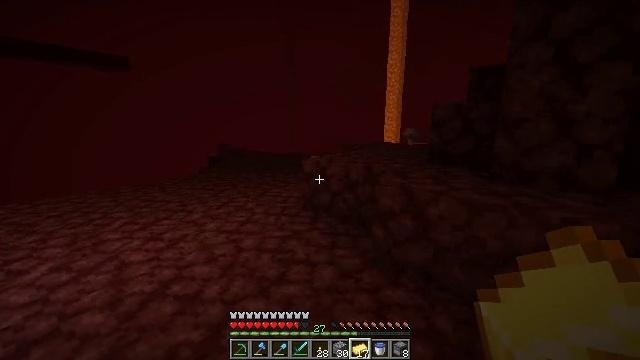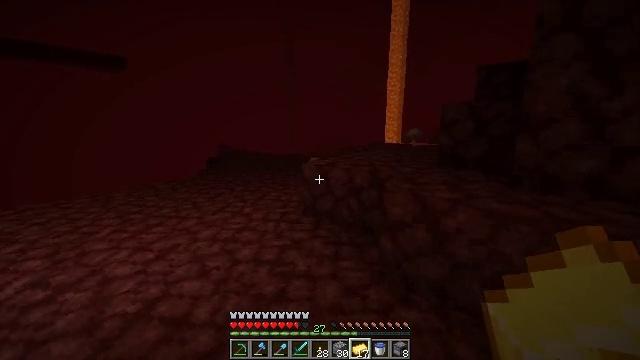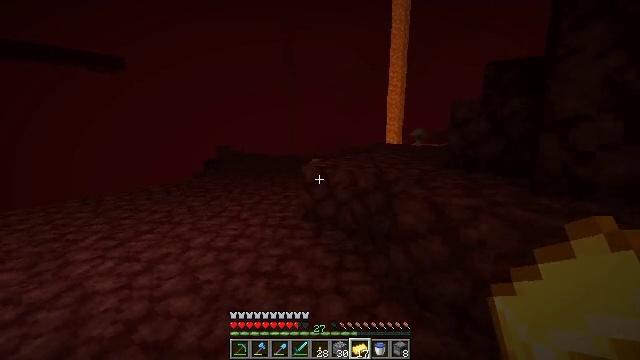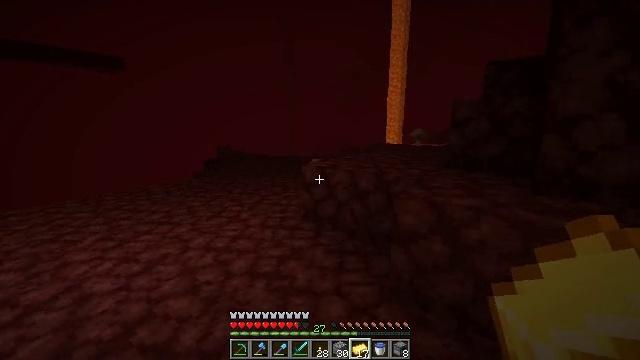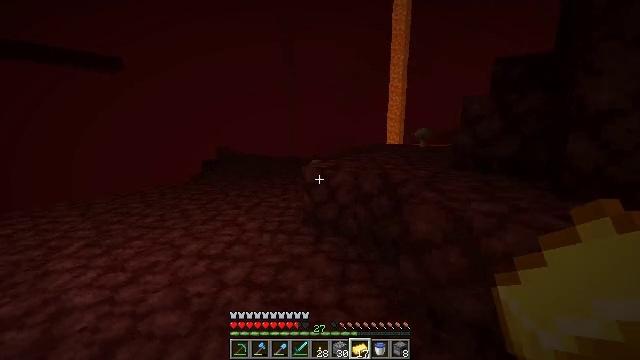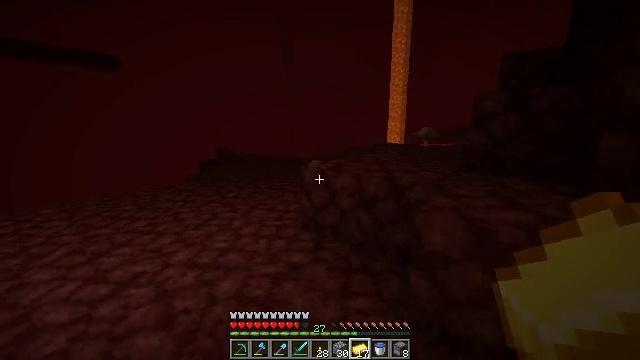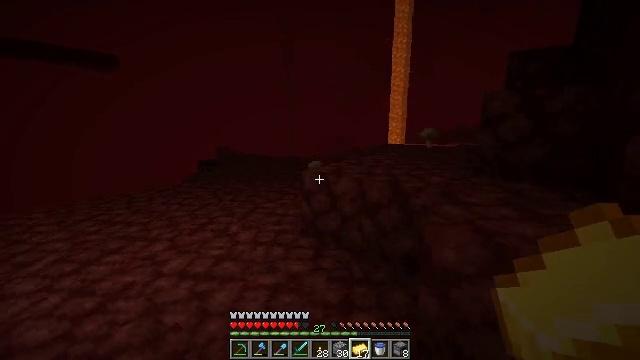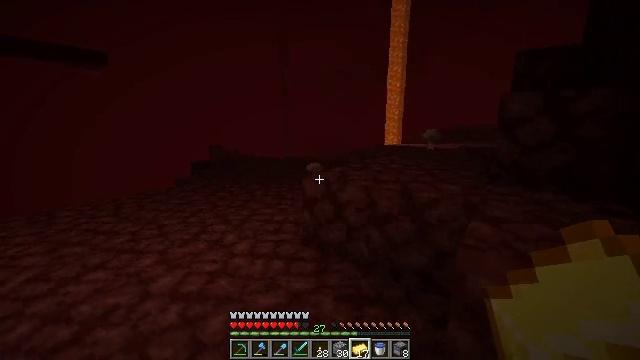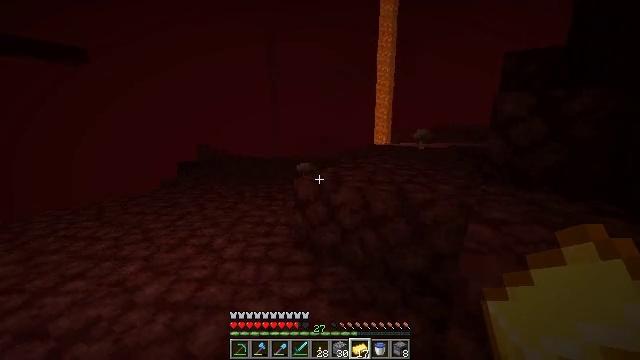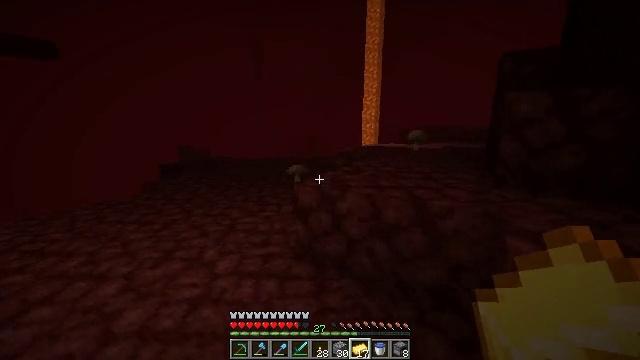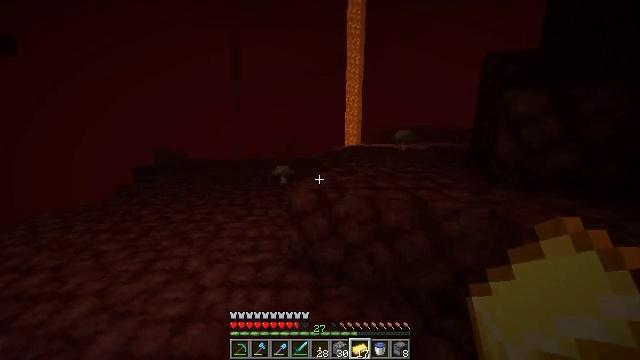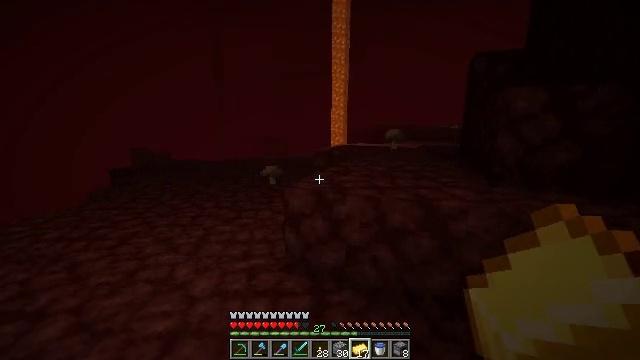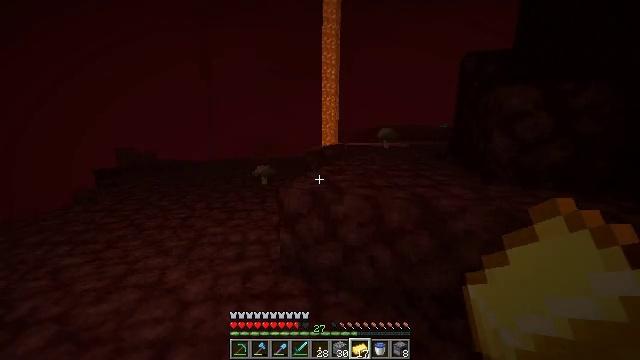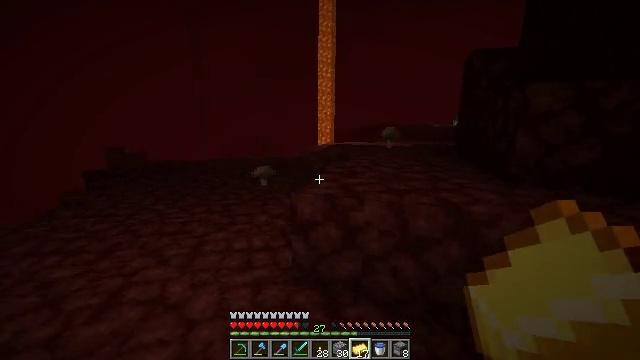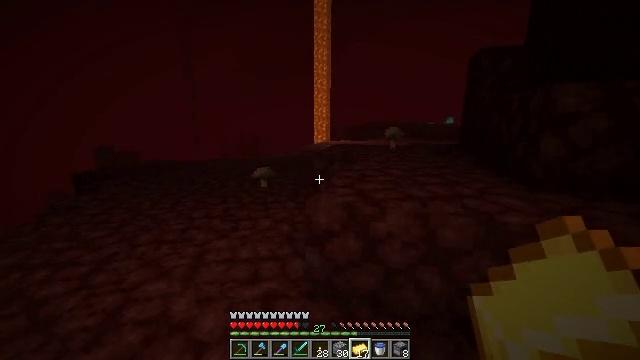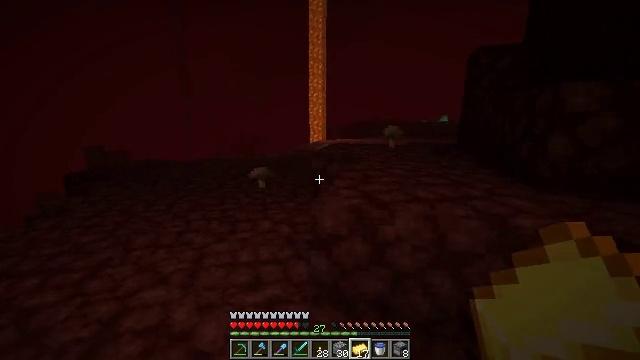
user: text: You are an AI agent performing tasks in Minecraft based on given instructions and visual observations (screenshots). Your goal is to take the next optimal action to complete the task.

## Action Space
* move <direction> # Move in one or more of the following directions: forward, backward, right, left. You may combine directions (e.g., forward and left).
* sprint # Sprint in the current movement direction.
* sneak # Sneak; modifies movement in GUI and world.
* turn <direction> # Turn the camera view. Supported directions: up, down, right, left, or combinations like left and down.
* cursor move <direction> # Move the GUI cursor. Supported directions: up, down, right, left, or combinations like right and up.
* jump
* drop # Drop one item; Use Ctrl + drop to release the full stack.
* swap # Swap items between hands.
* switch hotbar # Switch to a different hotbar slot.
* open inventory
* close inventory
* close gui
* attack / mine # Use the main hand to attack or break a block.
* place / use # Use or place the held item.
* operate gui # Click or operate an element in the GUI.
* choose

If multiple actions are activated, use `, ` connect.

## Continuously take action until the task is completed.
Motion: motion action
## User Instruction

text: Mine the bone block found in fossils.
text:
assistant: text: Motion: move forward
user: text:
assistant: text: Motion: move forward
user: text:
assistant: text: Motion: move forward
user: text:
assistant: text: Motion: move forward
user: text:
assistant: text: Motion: move forward
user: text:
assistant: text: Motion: move forward and move left
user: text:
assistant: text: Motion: move forward and move left, turn right
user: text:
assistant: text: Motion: move forward and move left, turn right
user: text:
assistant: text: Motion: move forward and move left, turn right
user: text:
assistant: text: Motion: move forward and move left, turn right
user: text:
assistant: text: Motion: move forward and move left, turn right
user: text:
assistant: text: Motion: move forward and move left, turn right
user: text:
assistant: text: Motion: move forward and move left, turn right
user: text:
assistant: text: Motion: move forward and move left, turn right
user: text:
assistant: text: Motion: move forward and move left, turn right
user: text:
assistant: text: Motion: move forward and move left, turn right
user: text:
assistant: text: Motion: move forward and move left, turn right
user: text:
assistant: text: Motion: move forward and move left
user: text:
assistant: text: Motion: move forward and move left
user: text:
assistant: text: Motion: move forward and move left
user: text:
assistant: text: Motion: move forward and move left
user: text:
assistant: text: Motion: move forward and move left
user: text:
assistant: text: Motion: move forward and move left
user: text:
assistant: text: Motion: move forward and move left
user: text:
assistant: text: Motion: move forward and move left, switch to hotbar 4
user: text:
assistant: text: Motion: move forward and move left, switch to hotbar 4
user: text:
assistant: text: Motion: move forward and move left, switch to hotbar 4
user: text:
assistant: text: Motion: move forward, switch to hotbar 4
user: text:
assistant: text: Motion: move forward, switch to hotbar 4
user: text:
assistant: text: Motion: move forward